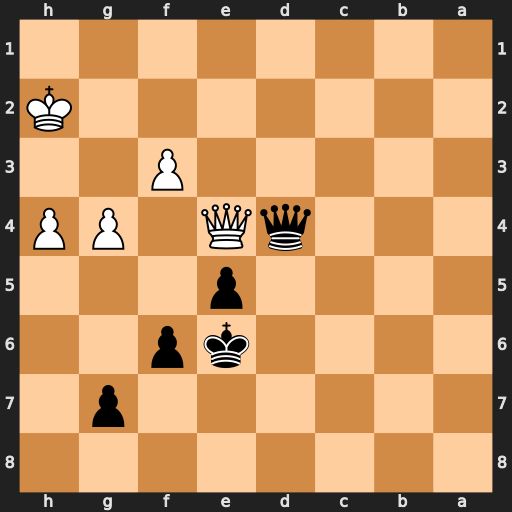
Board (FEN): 8/6p1/4kp2/4p3/3qQ1PP/5P2/7K/8
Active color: b
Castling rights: -
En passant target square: -
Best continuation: Qxe4 fxe4 Kd6 h5 Kc5